Question:
I don't get an error for this obviously erroneous code sample. Instead, qt creator mark var as unused variable. Is it possible to fix this strange behavior? I want semantic checking working.
I've been talking about on the fly semantic checking. Most IDE's analyse code as you type, and highlite errors. Qt Creator seemd to do some code analisis on the fly (because syntax highliting shows differently types, virtual functions and other things), but it doesn't hightlte errors at all.
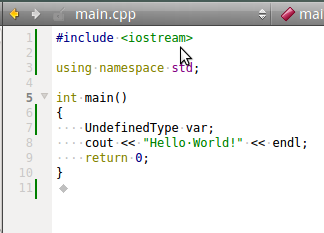
Answer: The code model used by Qt Creator is pretty good but is not based on a complete abstract syntax tree for each compilation unit. Some information about it is provided in this Qt blog post:
<URL>
AFAIK, the current code model allows Qt Creator to do semantic highlighting, refactoring, displaying type hierarchies etc. but does not allow a complete on-the fly check for potential compile errors (like yours). Since the syntax of your code is correct, Qt Creator does not show an error.